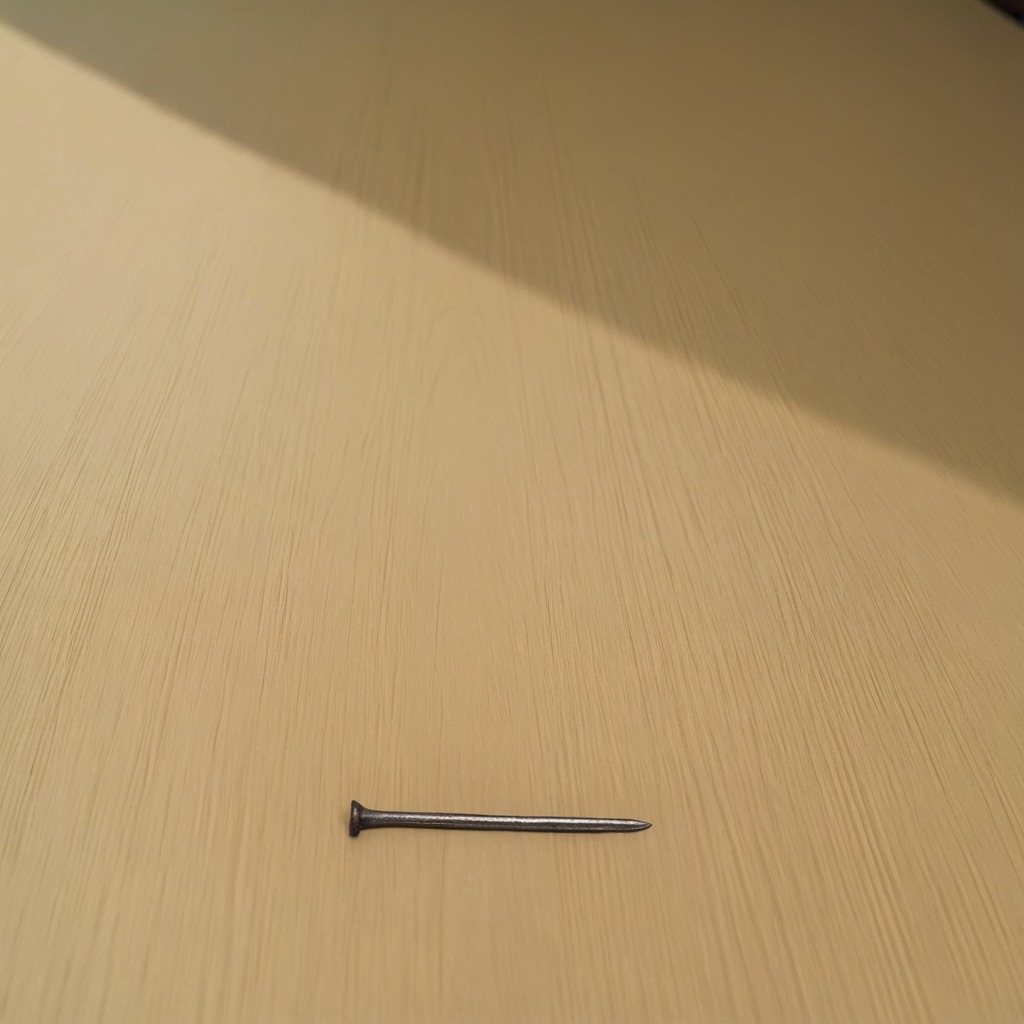
A nail is lying on a plywood surface in a paint workshop lit by afternoon window light.